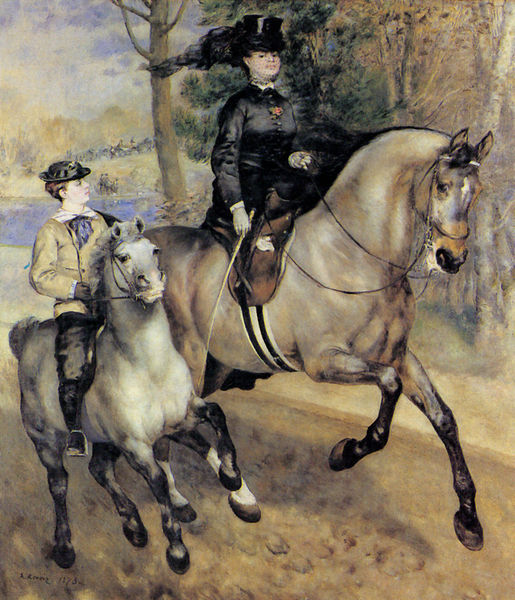
Titel: Der Morgenritt
Künstler: Pierre Auguste Renoir
Standort: Hamburg
Institution: Kunsthalle
Schlagwörter: baum, berg, blau, felsen, gemälde, himmel, laub, mann, meer, schatten, wasser, weiß, bäume, fluss, frauen, grün, impressionismus, landschaft, menschen, mädchen, ocker, sand, see, teich, äste, bewegung, braun, busen, degas, edgar degas, frankreich, frau, grau, handschuh, handschuhe, hintergrund, hut, hüte, kleid, licht, mund, nase, ohr, schmuck, schwarz, strasse, vordergrund, blick, dame, park, parkanlage, schleier, tier, tiere, weg, beige, leute, schleife, zylinder, kappe, kappen, mütze, wand, augen, kleidung, porträt, signatur, bach, birke, natur, stamm, zweige, gewässer, pfad, mantel, familie, kind, mutter, zilinder, brosche, england, ohren, rechts, seide, wald, genre, kinder, pferd, pferde, pony, reiter, ausritt, beine, blesse, deutschland, huf, hufe, mähne, rappe, reiten, reiterin, ritt, sattel, schnell, sprung, steigbügel, zaumzeug, zügel, lächeln, bein, zwei, fels, mauer, tag, edgar, seine, flus, romantik, steif, witwe, halstuch, manet, junge, rüschen, corinth, courbet, stolz, links, tageslicht, geschirr, dynamik, lauf, rennen, peitsche, helm, stiefel, schimmel, damensattel, damensitz, hufen, trense, schnauze, ponny, lanschaft, maul, nüstern, nüster, stute, gurt, gallopp, kamerablick, sohn, taft, geschwindigkeit, reithose, galopp, perde, trab, fohlen, reiterstiefel, sissi, gerte, pfohlen, galop, mail, stiegel, reiterinnen, lind, gouvernante, mesnchen, gallop, hutz, sattelgurt, brust raus, gallopieren, gestelzt, gezäum, pferdehufe, popny, präimpressionismus, reiterschuhe, riter, sechsbeiner, son, spanische schule, trapp, zweitrangig, kostuem, 19, stallknecht, lipizzaner, renoir dame knabe zu pferd, frau mit kind beide zu pferd, waldrand, schmuclk